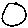
Label: circle